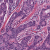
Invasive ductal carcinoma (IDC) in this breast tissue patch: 1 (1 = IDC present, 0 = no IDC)